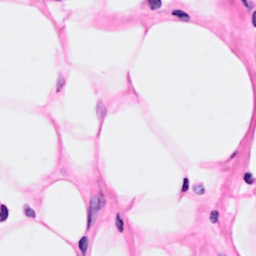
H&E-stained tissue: Breast